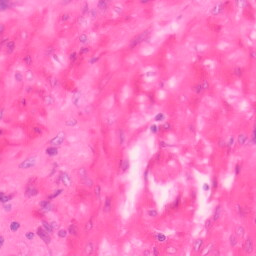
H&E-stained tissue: Colon